Question: Basically I want something like this. What are the ready-made options for me? Is there any proper short name for this kind of widget?

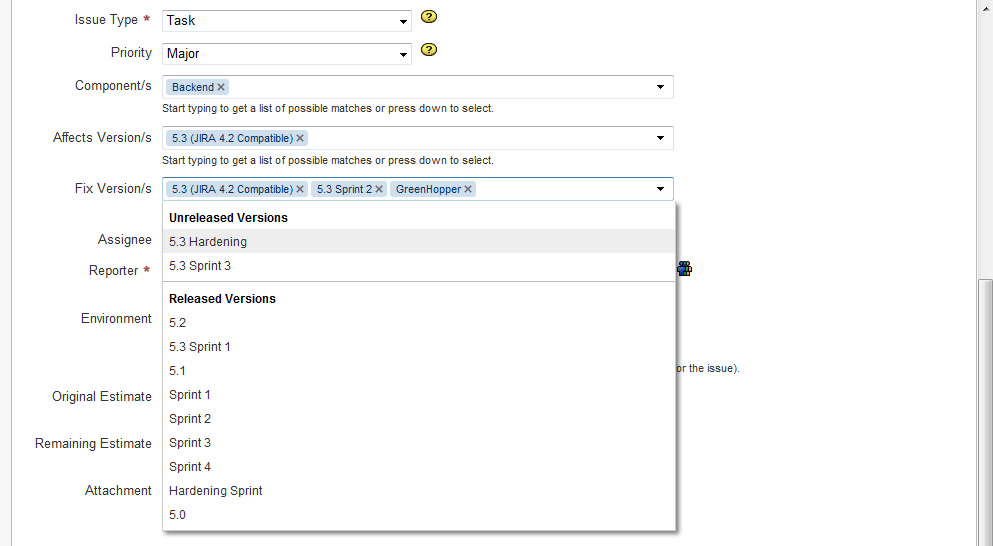
Answer: It is almost like your given example:
<URL>